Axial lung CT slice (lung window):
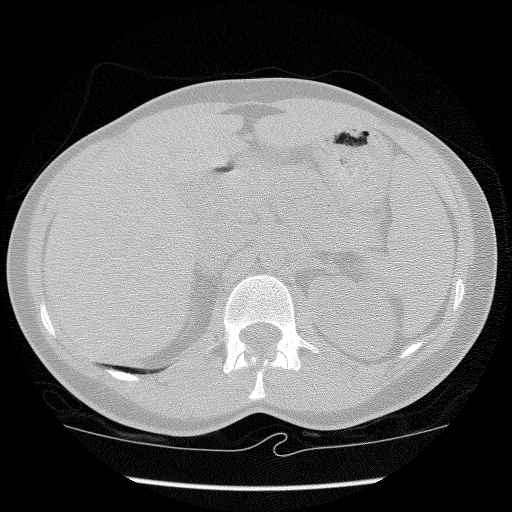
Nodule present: no